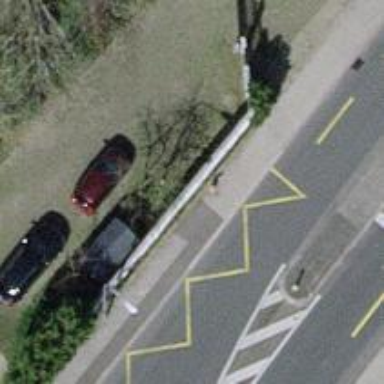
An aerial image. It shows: Bus stop along the road.